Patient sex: M
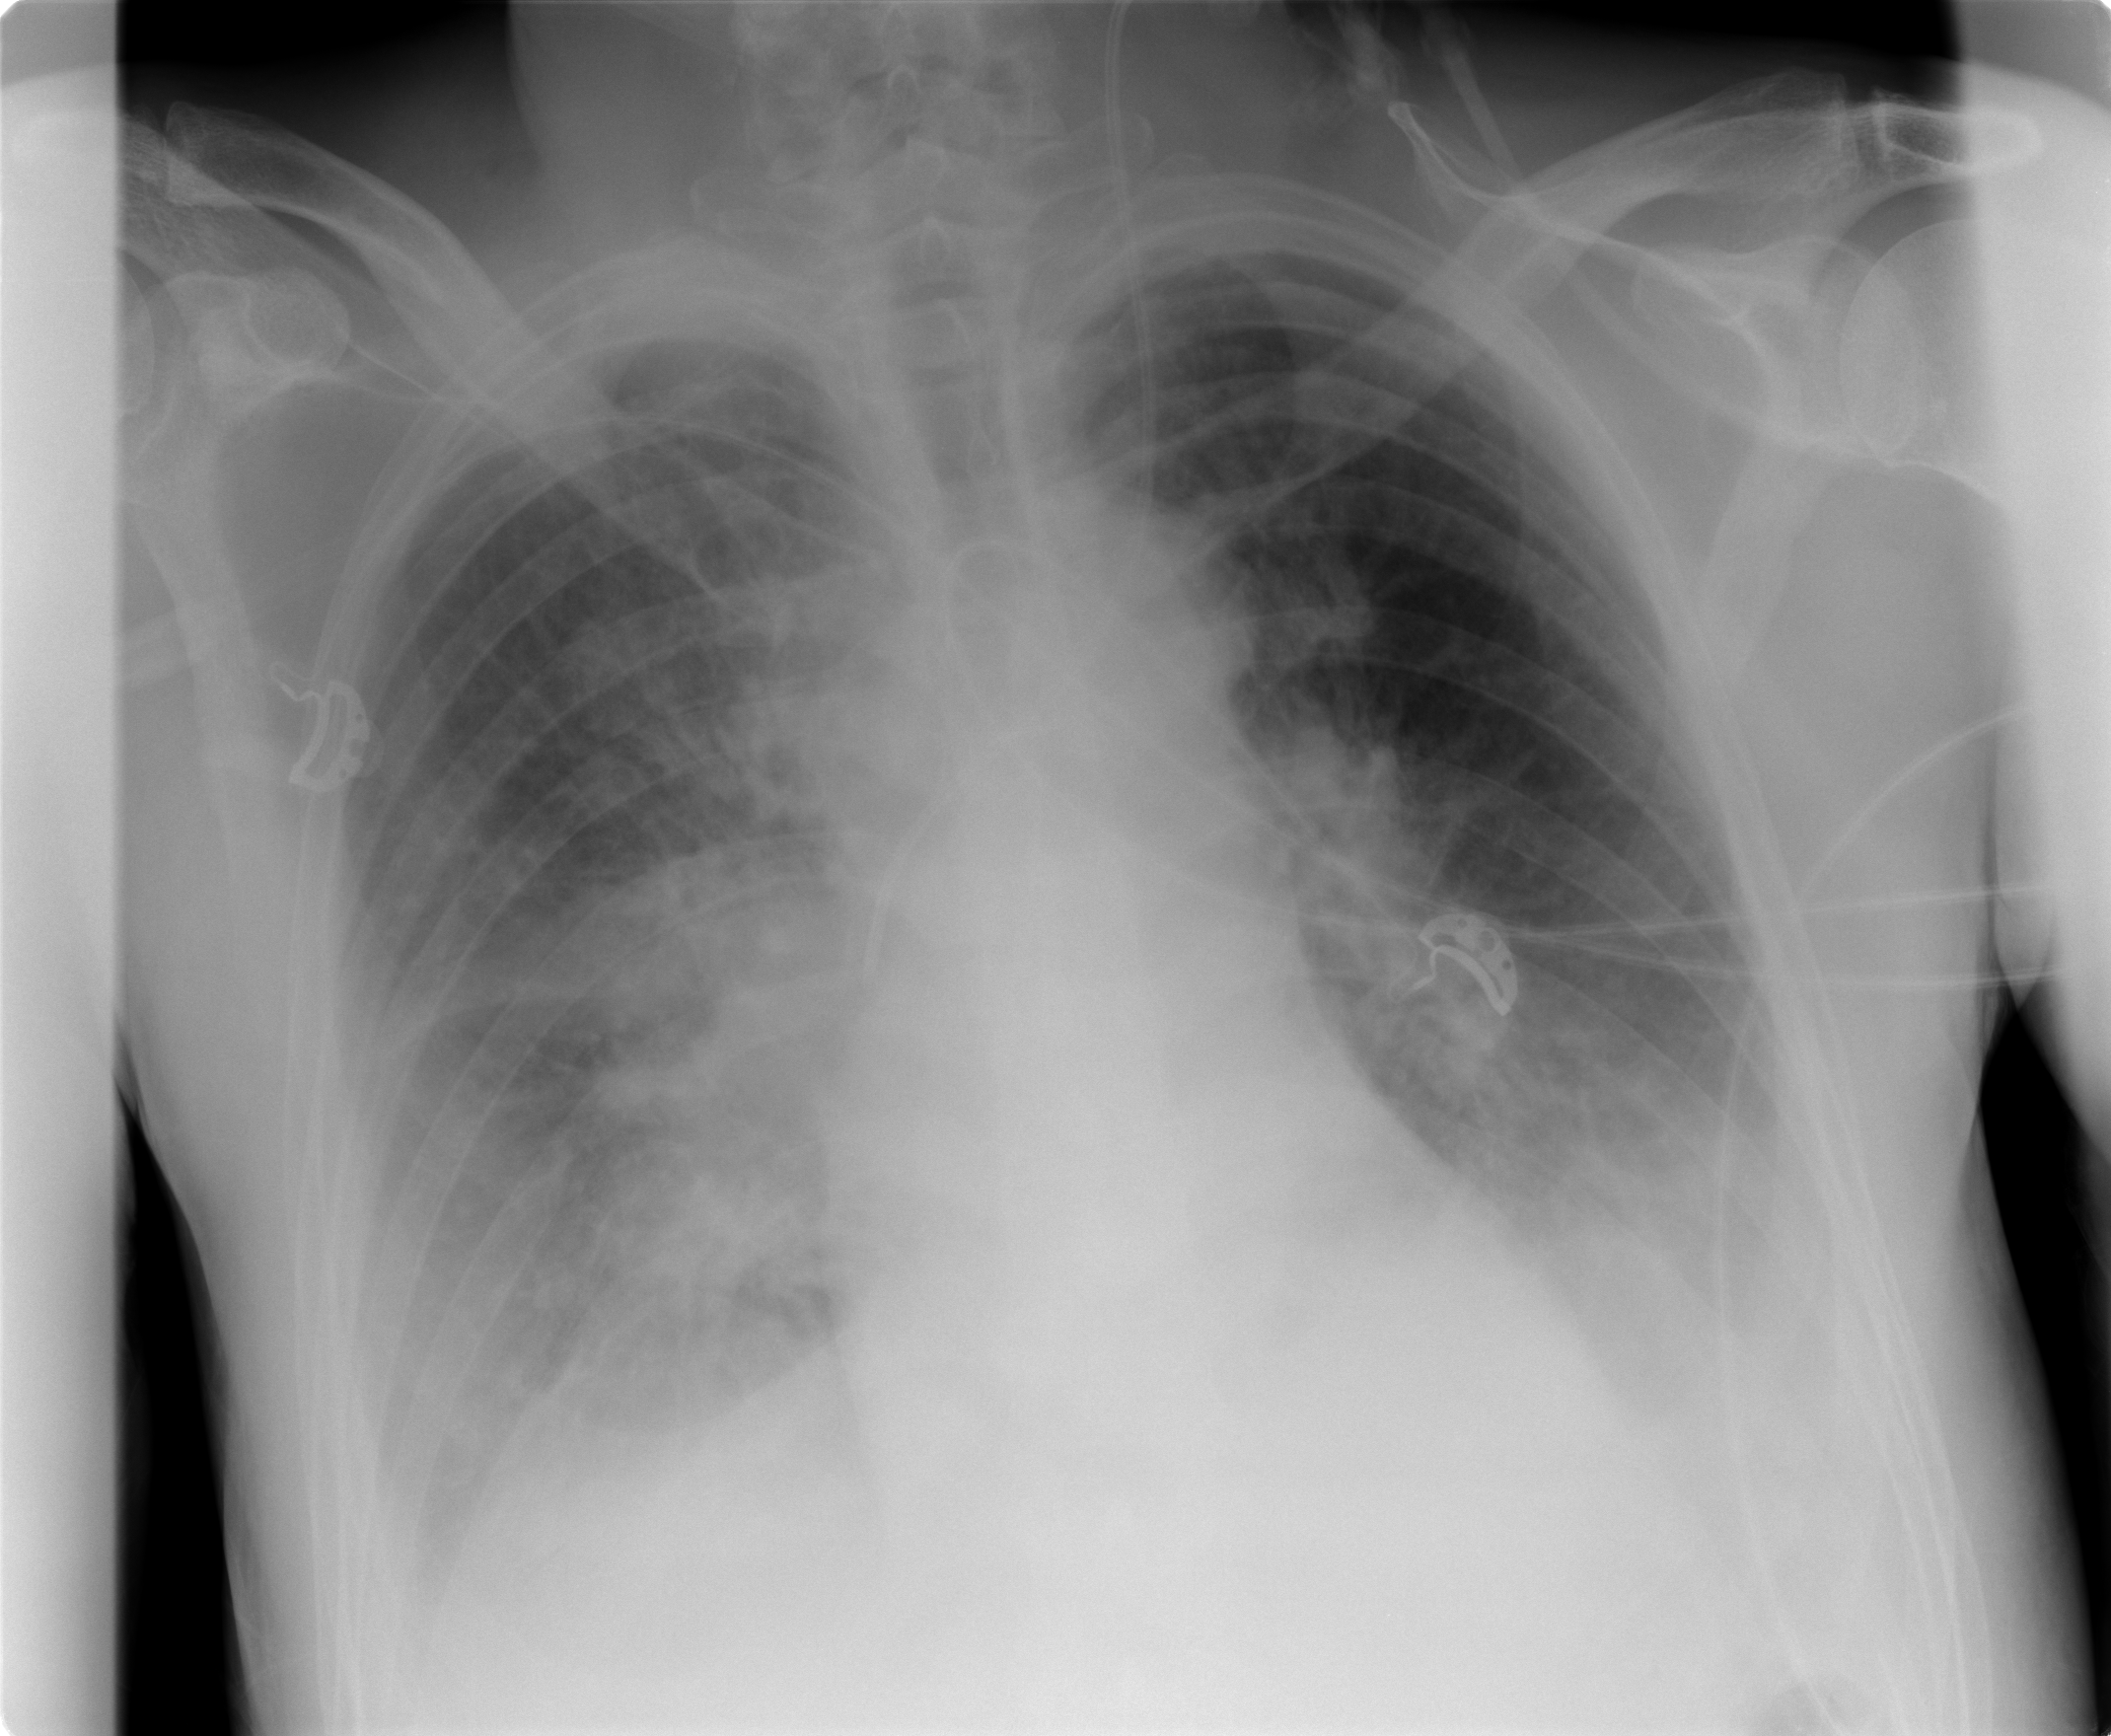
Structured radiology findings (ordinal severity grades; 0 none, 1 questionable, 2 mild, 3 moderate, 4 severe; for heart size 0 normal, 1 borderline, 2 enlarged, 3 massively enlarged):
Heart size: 0
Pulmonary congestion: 2
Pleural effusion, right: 1
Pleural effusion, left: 2
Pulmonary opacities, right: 2
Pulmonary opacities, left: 0
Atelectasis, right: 2
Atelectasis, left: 2